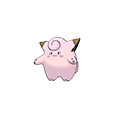
Pok\u00e9mon: clefairy